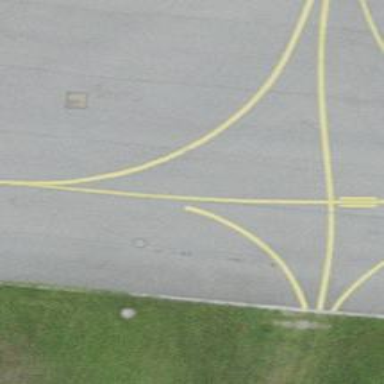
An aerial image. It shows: Image of taxiway at airport.